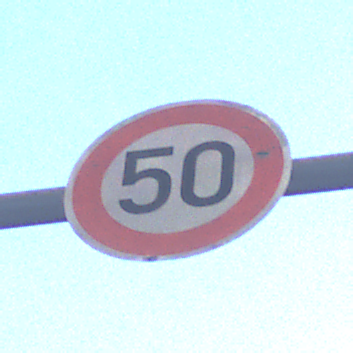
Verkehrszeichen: Geschwindigkeit50
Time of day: SunriseSunset
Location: Outdoor (Urban)
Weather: Clear
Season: NotSpecified
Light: Natural